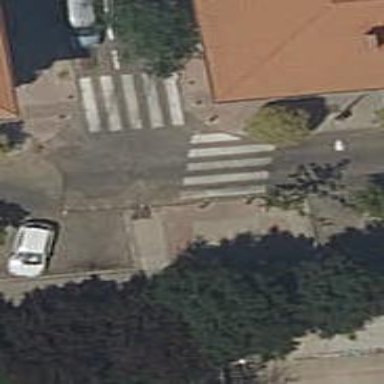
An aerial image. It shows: Marked crossing on the road.